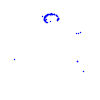
Particle: proton